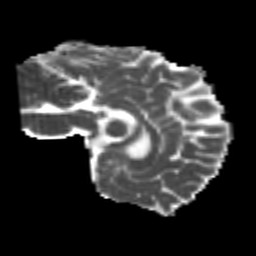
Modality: MD
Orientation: sagittal
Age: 24
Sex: female
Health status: healthy
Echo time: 0.074 s